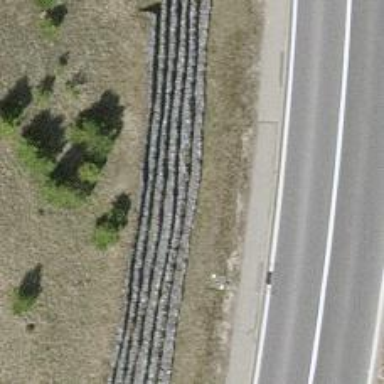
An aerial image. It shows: Retaining wall.